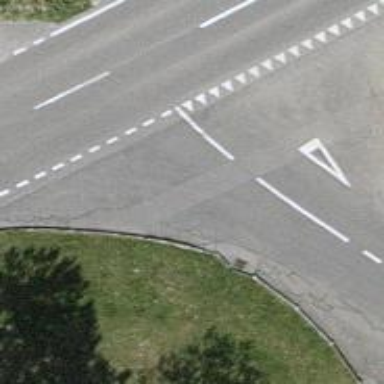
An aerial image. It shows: Road with "give way" sign.